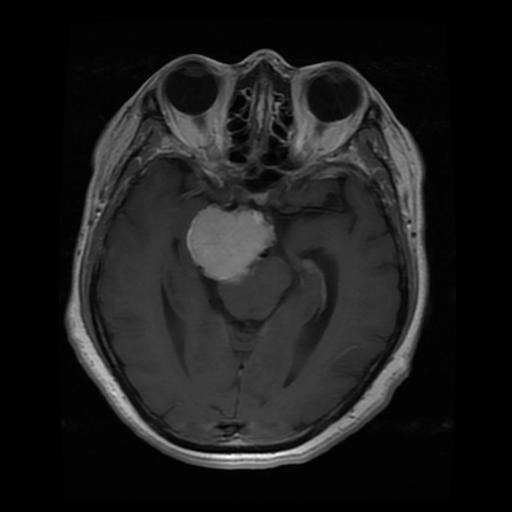
Label: meningioma